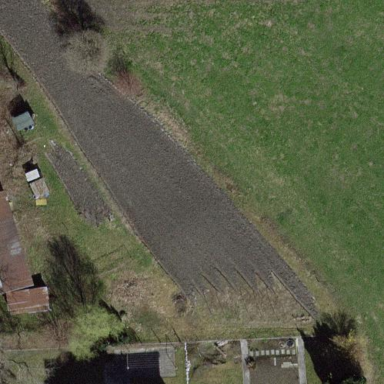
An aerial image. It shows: Allotments area.